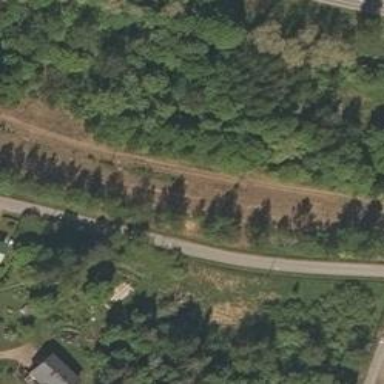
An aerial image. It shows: Abandoned railway.